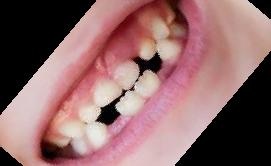
Condition: hypodontia